Interaction volume radius: 5 \u00c5
Interaction volume height: 25 \u00c5
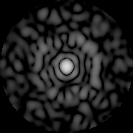
Disorder parameter: 0.8488